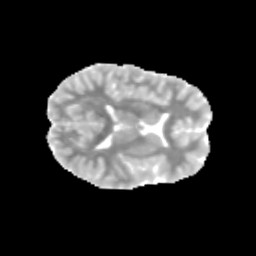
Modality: MD
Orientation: axial
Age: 10
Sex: female
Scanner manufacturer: siemens
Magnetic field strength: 3 T
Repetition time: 3.8 s
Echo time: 0.07 s